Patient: sex F, age 83
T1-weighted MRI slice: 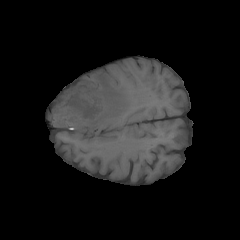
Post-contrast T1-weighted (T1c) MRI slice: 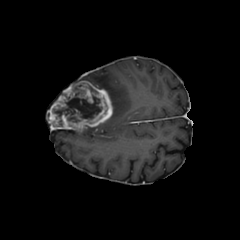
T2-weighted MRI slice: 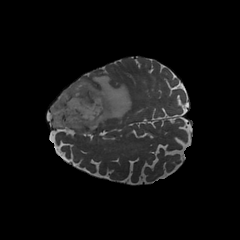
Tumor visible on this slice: yes
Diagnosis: Glioblastoma, IDH-wildtype
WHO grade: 4